Question: I don't know how to center them and keep them centered according to the window size.
This is how its supposed to look like (made in xd)

(the borders are just for my orientation)
Code:
'''
#logos {
outline: 5px dashed green;
}
.griditem {
outline: 5px dashed red;
}
img {
max-width: 300px;
height: auto;
}
'''
'''
<!DOCTYPE html>
<html>
<head>
<meta charset="utf-8" />
<meta http-equiv="X-UA-Compatible" content="IE=edge" />
<meta name="viewport" content="width=device-width, initial-scale=1.0">
<title>HFFoto - Portfolio</title>
<link rel="stylesheet" type="text/css" id="applicationStylesheet" href="portfolio_kunden.css" />
<link href="http://fonts.googleapis.com/css?family=Lato:400,700" rel="stylesheet" type="text/css">
</head>
<body>
<div id="fullbodybg">
<div id="logos">
<img class="griditem" id="hygge_logo" src="Hygge_Logo_final.png" srcset="Hygge_Logo_final.png, Hygge_Logo_final.png">
<img class="griditem" id="wellyou_Logo_Rot_Schwarz400" src="wellyou_Logo_Rot_Schwarz400.png" srcset="wellyou_Logo_Rot_Schwarz400.png 1x, wellyou_Logo_Rot_Schwarz400@2x.png 2x">
<img class="griditem" id="Logo_muhlenbach" src="Logo_wei_.png" srcset="Logo_wei_.png 1x, Logo_wei_@2x.png 2x">
<img class="griditem" id="Logo_neu_DOMKRUG" src="Logo_neu_DOMKRUG.png" srcset="Logo_neu_DOMKRUG.png 1x, Logo_neu_DOMKRUG@2x.png 2x">
<img class="griditem" id="OMK_Kopie" src="OMK_Kopie.png" srcset="OMK_Kopie.png 1x, OMK_Kopie@2x.png 2x">
<img class="griditem" id="hygge_logo_platzhalter" src="Hygge_Logo_final.png" srcset="Hygge_Logo_final.png, Hygge_Logo_final.png">
</div>
</div>
</body>
</html>
'''
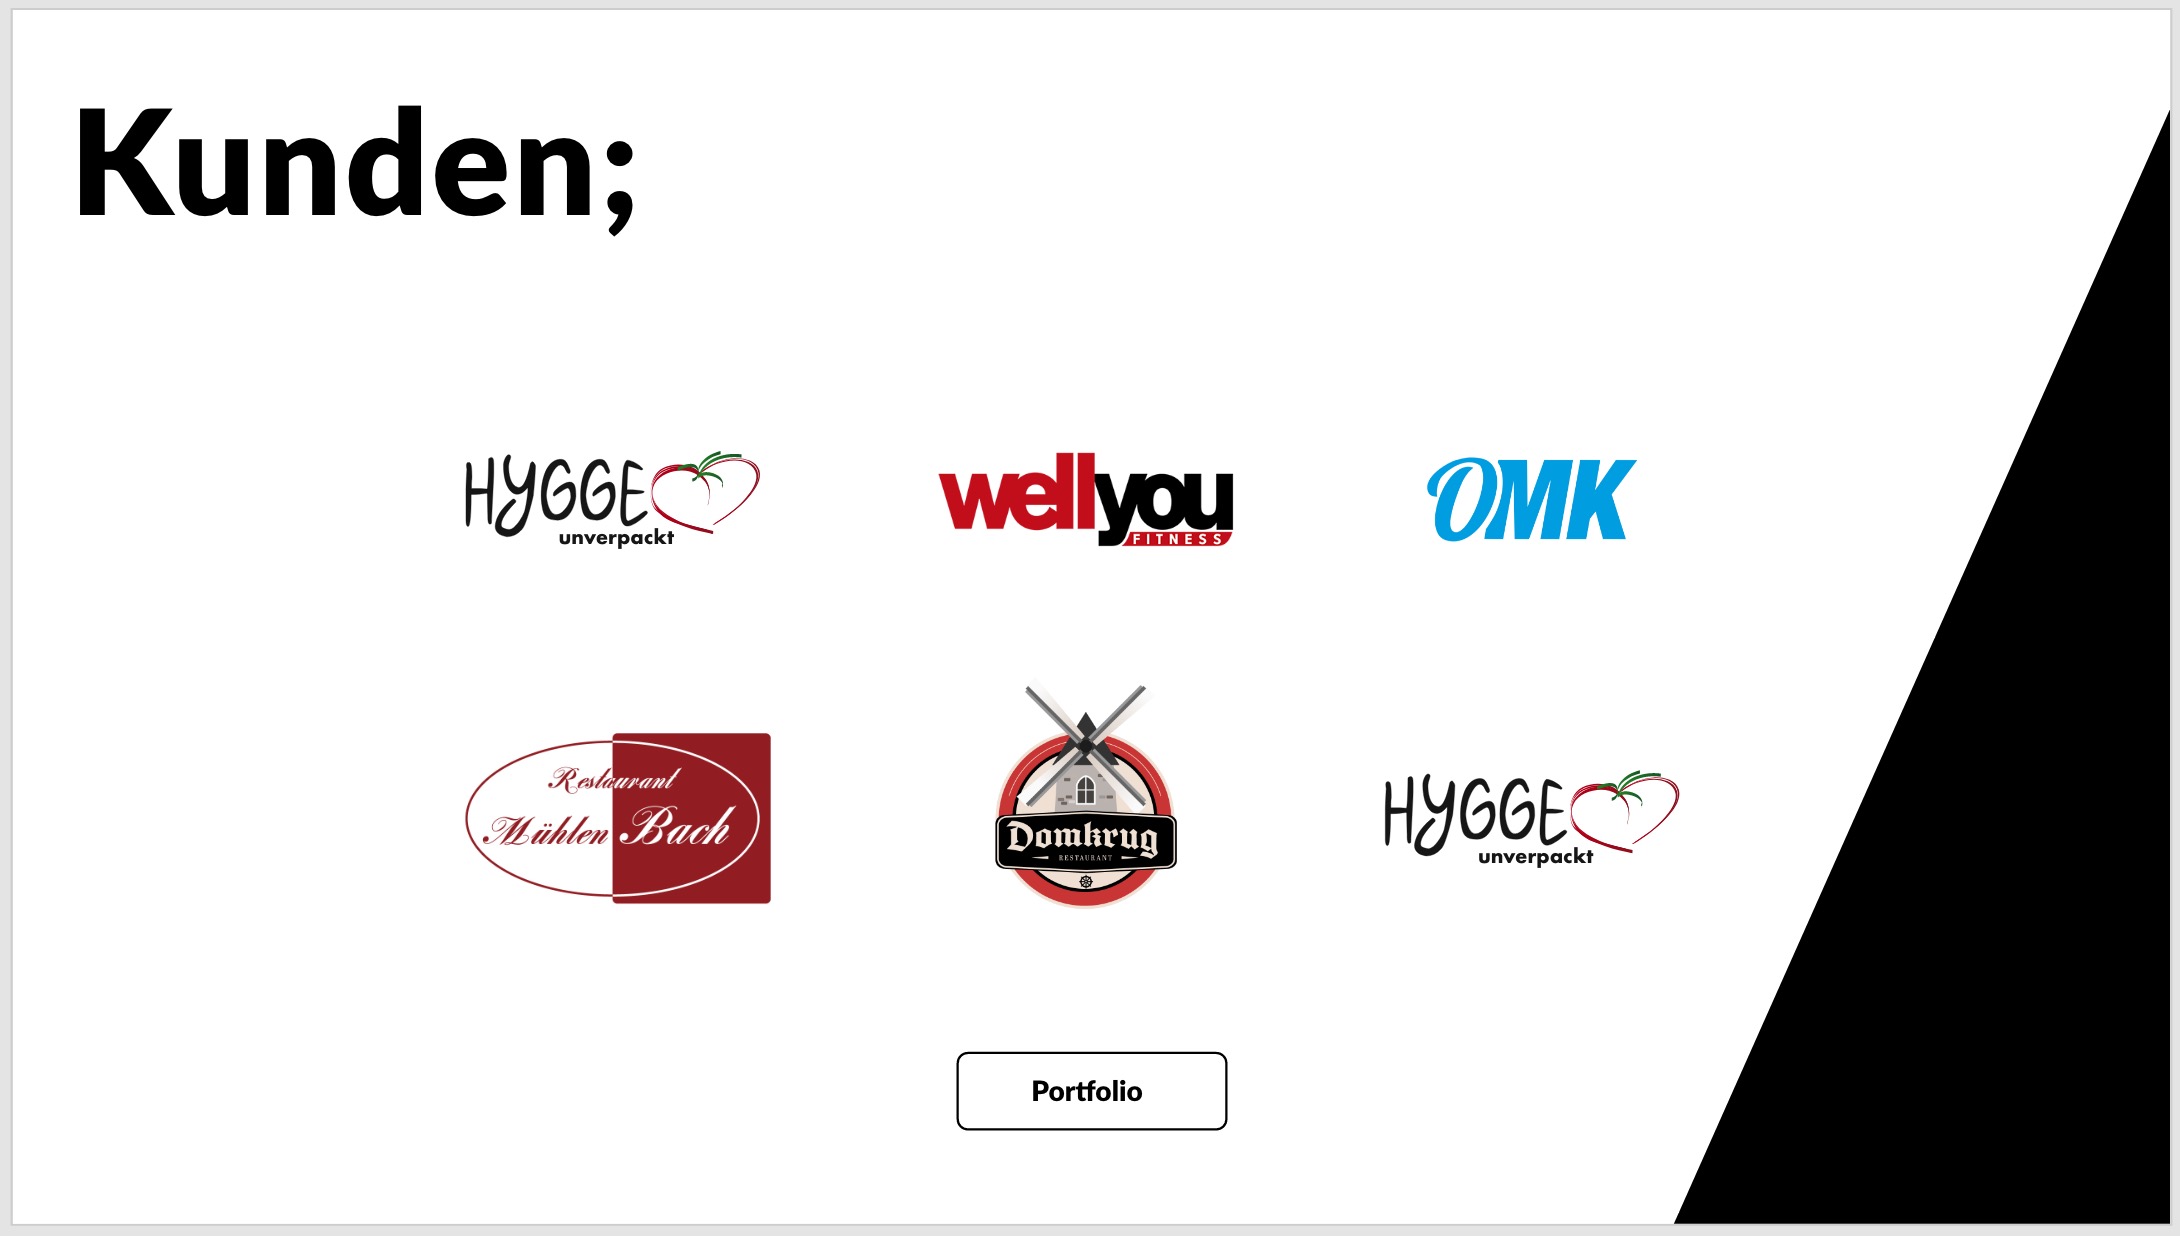
Answer: The answer is flexbox. Add one more container to your code:
'''
<div id="container">
<div id="logos">
<img class="griditem" id="hygge_logo" src="Hygge_Logo_final.png" srcset="Hygge_Logo_final.png, Hygge_Logo_final.png">
<img class="griditem" id="wellyou_Logo_Rot_Schwarz400" src="wellyou_Logo_Rot_Schwarz400.png" srcset="wellyou_Logo_Rot_Schwarz400.png 1x, wellyou_Logo_Rot_Schwarz400@2x.png 2x">
<img class="griditem" id="Logo_muhlenbach" src="Logo_wei_.png" srcset="Logo_wei_.png 1x, Logo_wei_@2x.png 2x">
<img class="griditem" id="Logo_neu_DOMKRUG" src="Logo_neu_DOMKRUG.png" srcset="Logo_neu_DOMKRUG.png 1x, Logo_neu_DOMKRUG@2x.png 2x">
<img class="griditem" id="OMK_Kopie" src="OMK_Kopie.png" srcset="OMK_Kopie.png 1x, OMK_Kopie@2x.png 2x">
<img class="griditem" id="hygge_logo_platzhalter" src="Hygge_Logo_final.png" srcset="Hygge_Logo_final.png, Hygge_Logo_final.png">
</div>
</div>
'''
And in your stylesheet:
'''
#container
{
width: /* Your width */
height: /* Your height */
display: flex;
justify-content: center; /* This will center container with items horizontally */
align-items: center; /* This will center container with items vertically */
}
#logos {
outline: 5px dashed green;
display: flex;
flex-wrap: wrap;
justify-items: space-evenly;
}
.griditem {
outline: 5px dashed red;
width: 30%; /* Three items in one line */
height: /* Your height */
}
img {
max-width: 300px;
height: auto;
}
'''